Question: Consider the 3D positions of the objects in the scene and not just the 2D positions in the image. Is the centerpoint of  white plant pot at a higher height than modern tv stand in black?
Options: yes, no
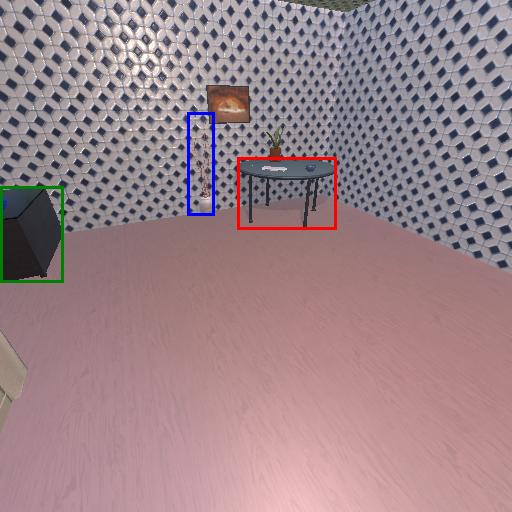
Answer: yes